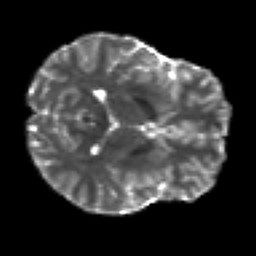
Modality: T2w
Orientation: axial
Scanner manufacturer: siemens
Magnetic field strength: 3 T
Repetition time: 7.8 s
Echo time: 0.09 s